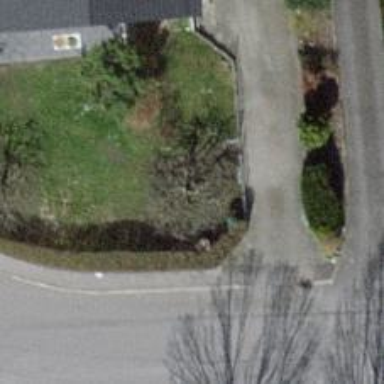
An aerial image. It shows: Garden with broadleaved trees.